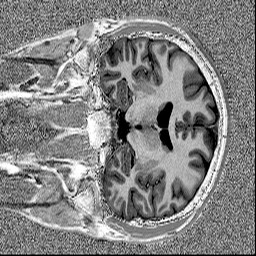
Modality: MP2RAGE
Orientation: coronal
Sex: male